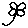
Label: flower